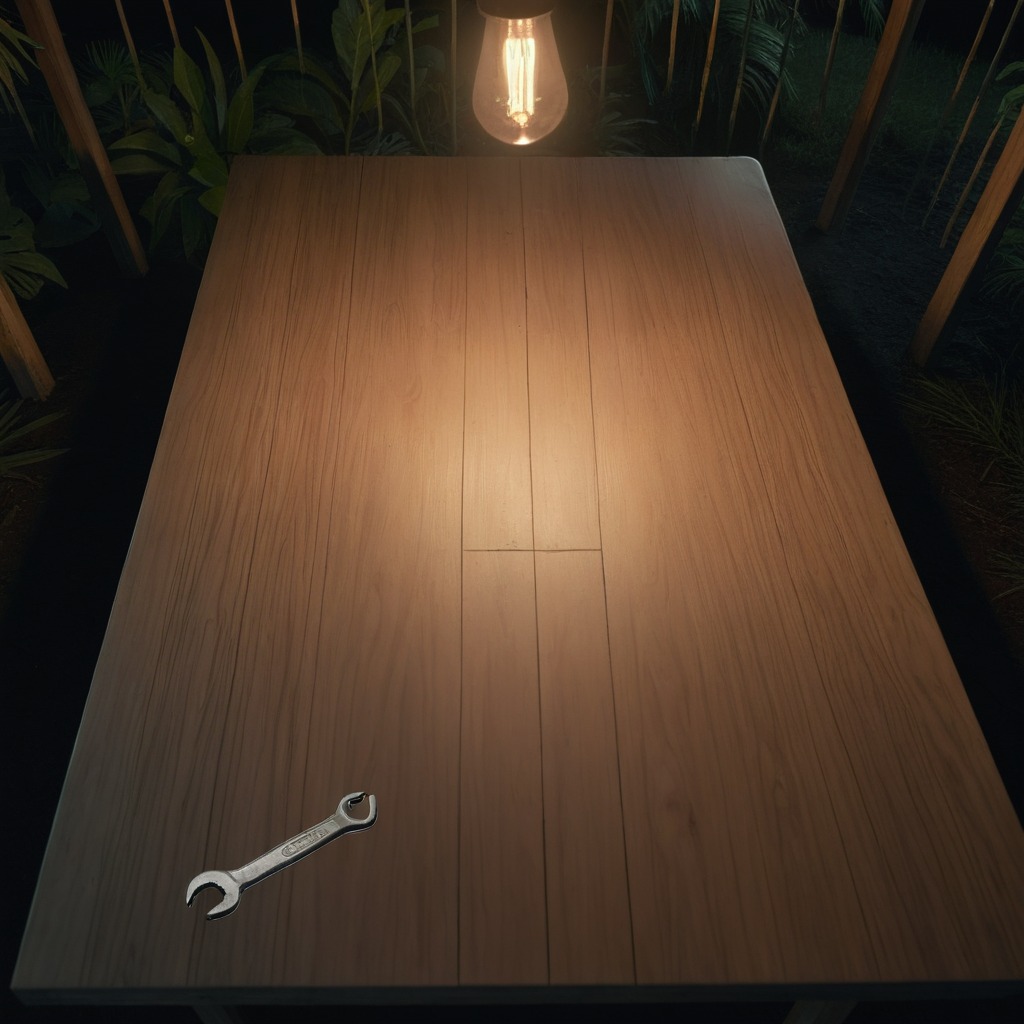
A wrench is lying on a wooden table inside a jungle field workshop tent at night.